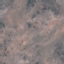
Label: HerbaceousVegetation